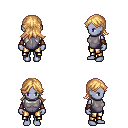
a pixel art fantasy rpg character, female body template, dark elf, purple skin, steel chest armor, gold greaves, light blonde loose hair, cloth bracers, four views (front, back, left, right), 2x2 character sprite sheet, small pixel art, hard edges, no anti-aliasing